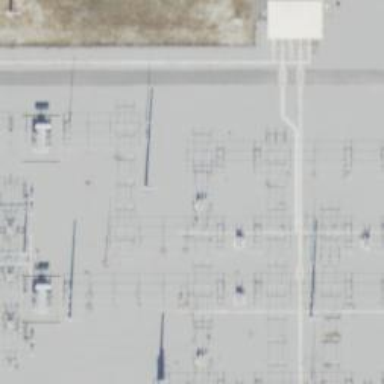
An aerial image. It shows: Switch for power supply.